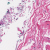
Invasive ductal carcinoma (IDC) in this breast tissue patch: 0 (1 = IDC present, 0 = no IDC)